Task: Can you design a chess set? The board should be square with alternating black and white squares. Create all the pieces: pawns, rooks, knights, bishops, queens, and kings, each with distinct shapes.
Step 2087:
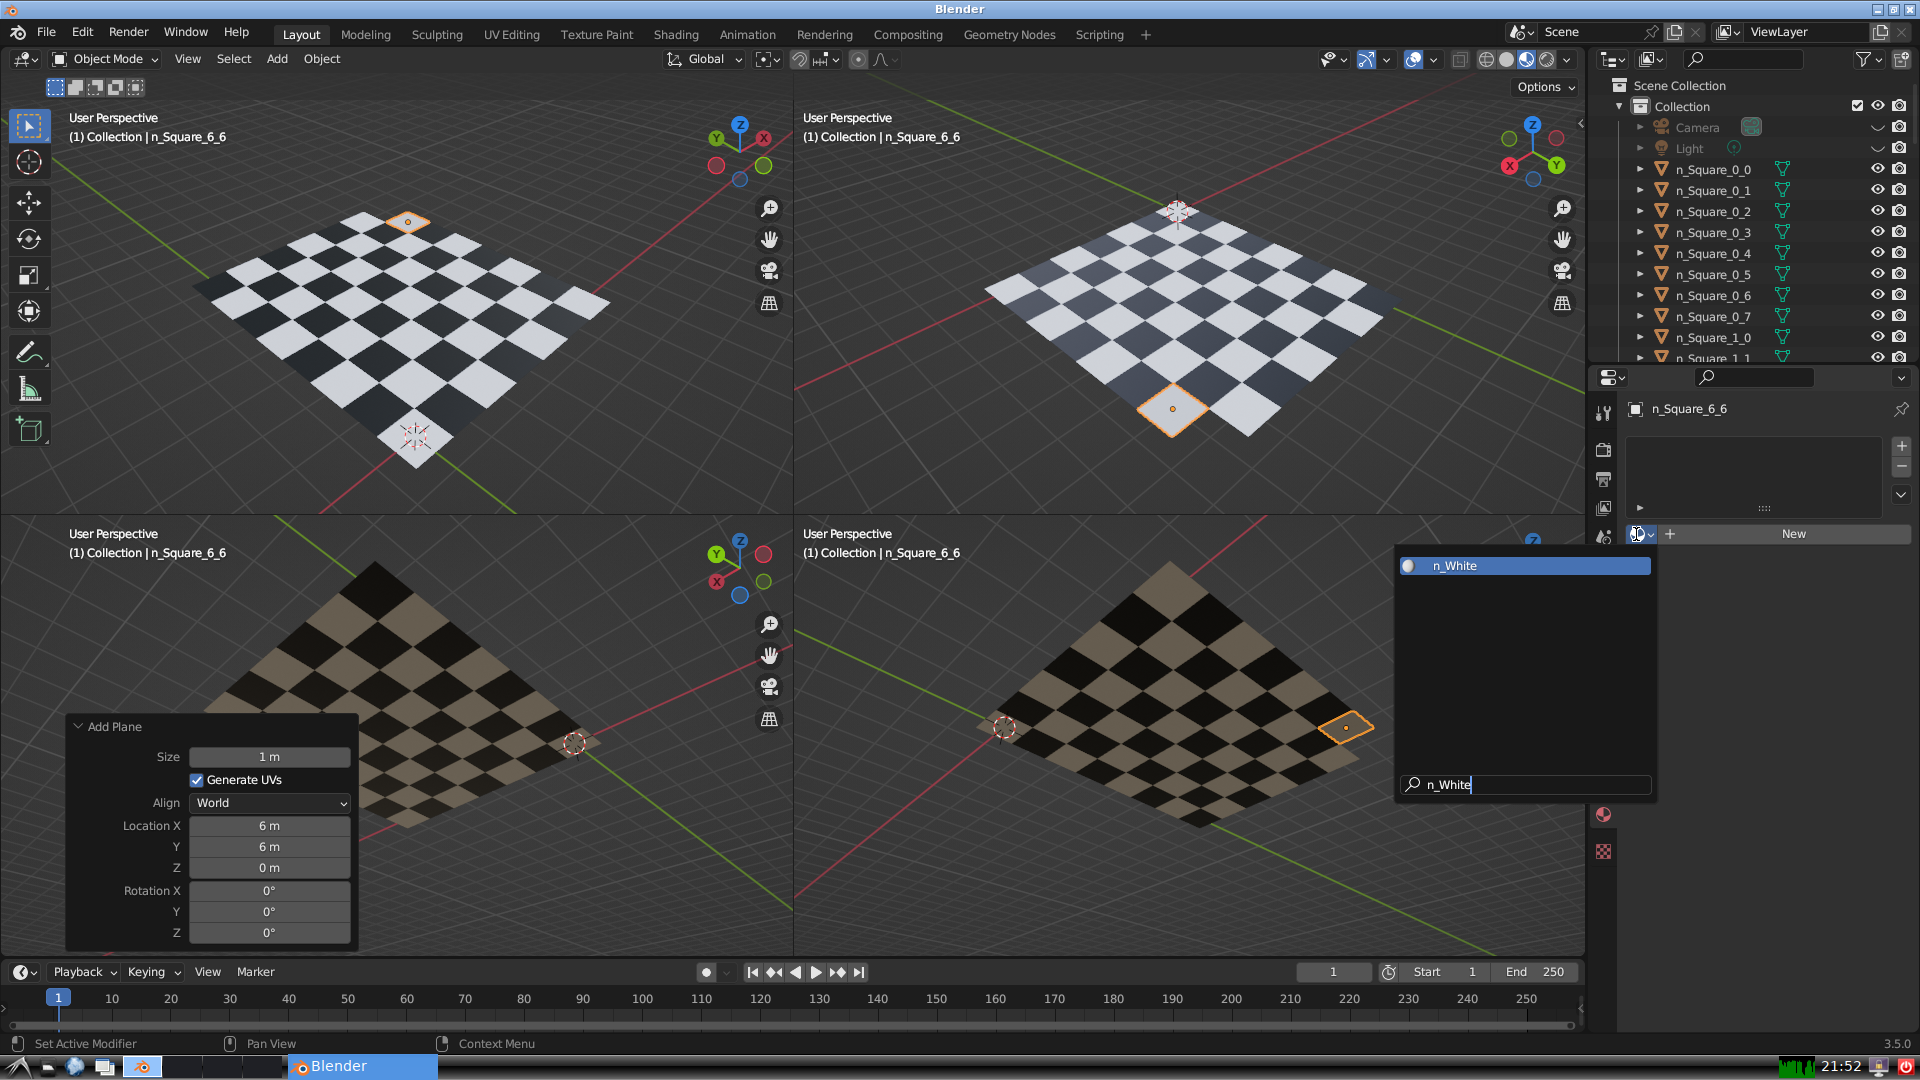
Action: {"key_press": ['Return']}